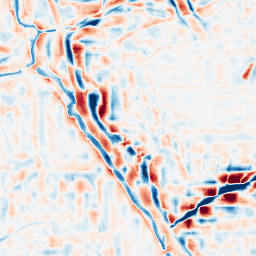
Category: wavelet
Decomposition family: wavelet_reverse_biorthogonal
Decomposition parameters: wavelet: rbio4.4
level: 4
Upsampling method: fft_zeropad
Upsampling parameters: scale: 8
Upsampling scale: 8